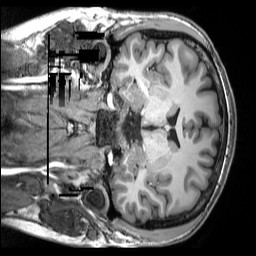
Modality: T1w
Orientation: coronal
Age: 19
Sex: male